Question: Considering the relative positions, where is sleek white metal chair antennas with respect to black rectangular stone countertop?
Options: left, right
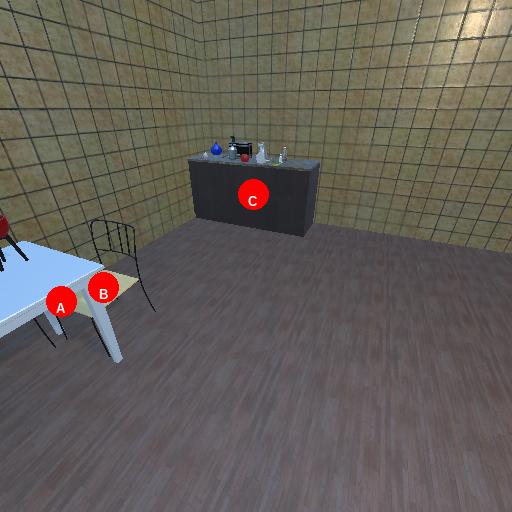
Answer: left